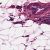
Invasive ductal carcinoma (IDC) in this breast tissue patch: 0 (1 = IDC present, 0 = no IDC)